Aerial crown-view tile of a tropical tree (Barro Colorado Island, Panama), acquired 20250616:
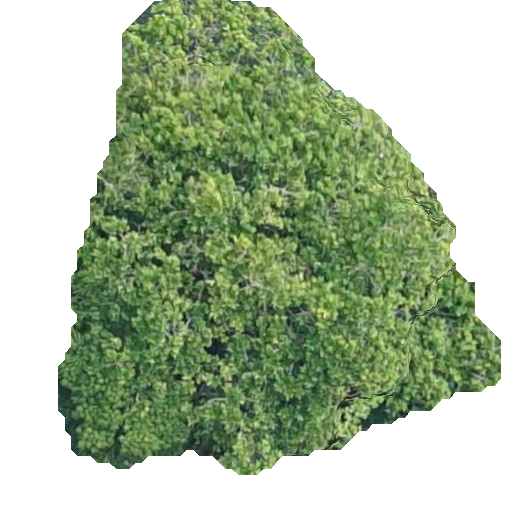
Species: Anacardium excelsum
GBIF accepted scientific name: Anacardium excelsum
Crown area: 210.776 m²